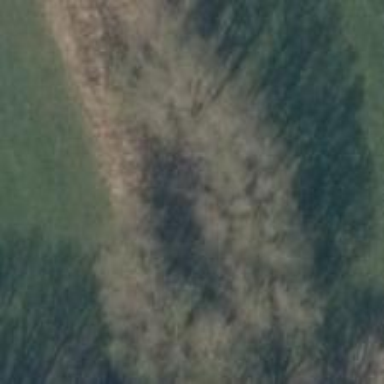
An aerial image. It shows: Row of trees in natural setting.